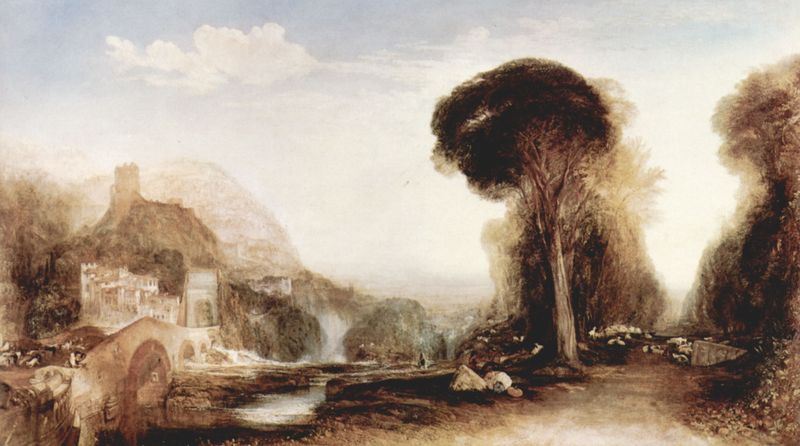
Titel: Palästrina-Komposition
Künstler: William Turner
Standort: London
Institution: Tate Gallery
Schlagwörter: baum, berg, blau, felsen, gemälde, himmel, mann, wasser, weiß, wolken, aquarell, bäume, fluss, impressionismus, landschaft, menschen, stadt, ufer, äste, braun, grau, hell, licht, skizze, straße, zeichnung, gebäude, haus, schloss, weg, wolke, beige, stein, steine, öl, bach, horizont, häuser, hügel, morgen, natur, zweige, brücke, gewässer, pfad, sonne, tal, wasserfall, turm, wellen, ruhe, bogen, studie, berge, fels, gebirge, dorf, mauer, allee, dunst, nebel, herde, landschaftsmalerei, monochrom, rind, constable, steg, turner, blue, church, oil, people, white, black, green, painting, brown, perspective, baumkrone, tor, ruine, helligkeit, burg, gemalt, festung, traum, gefahr, diffus, cliff, cloud, clouds, rocks, sky, tree, background, building, hill, hills, house, lake, landscape, mountain, nature, peasant, sea, water, houses, street, summer, trees, village, atmosphäre, pinie, autumn, forest, river, stream, path, road, way, arkadien, friedrich, kitsch, schafe, castle, color, hillside, animals, monochrome, difus, bridge, town, valley, ziegen, city, pastoral, friedlich, burgruine, gate, weather, cattle, cows, branches, canvas, sheep, chimney, fog, blurry, waterfall, mist, orgen, stones, verklärt, boulders, alley, berf, scenery, eg, settlement, depress, raod, thatch, white houses, landscape format, climate, tream, cors